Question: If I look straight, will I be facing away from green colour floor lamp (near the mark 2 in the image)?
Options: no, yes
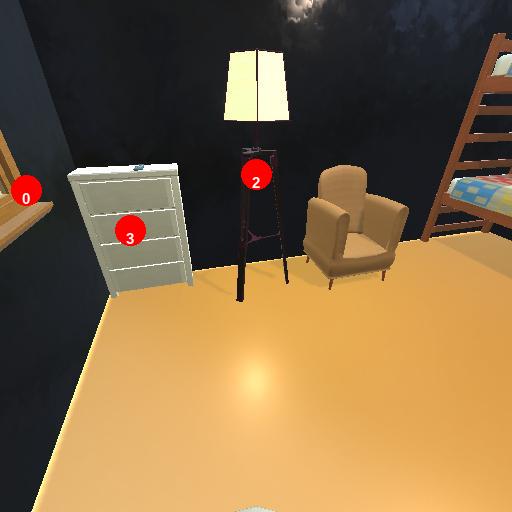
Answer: no